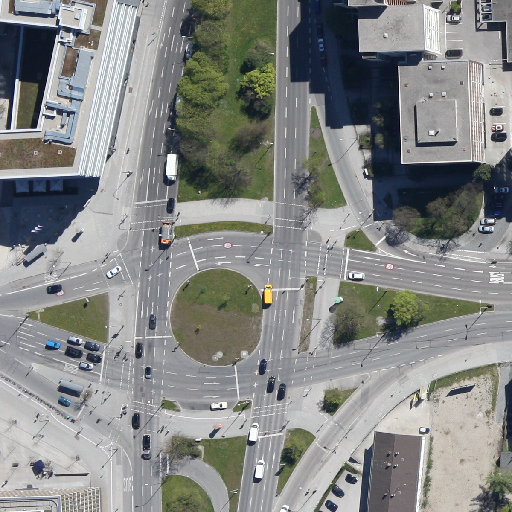
Referring expression: truck